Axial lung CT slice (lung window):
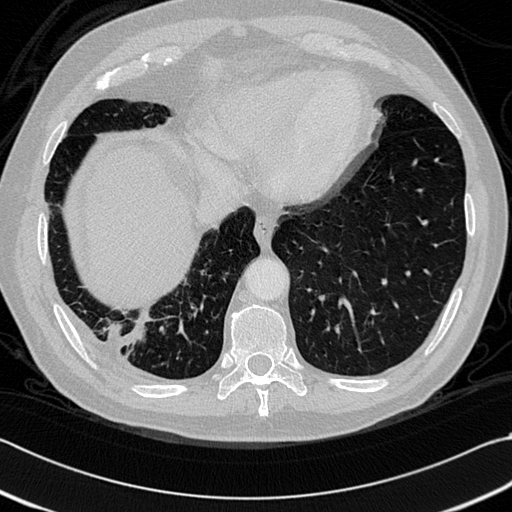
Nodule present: no